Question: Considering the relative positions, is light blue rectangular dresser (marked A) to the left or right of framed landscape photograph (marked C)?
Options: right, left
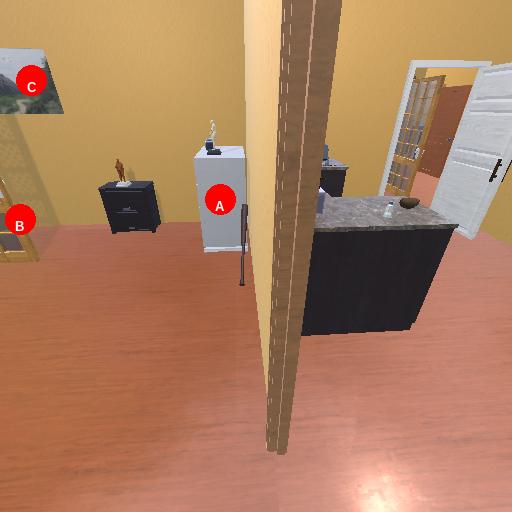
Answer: right